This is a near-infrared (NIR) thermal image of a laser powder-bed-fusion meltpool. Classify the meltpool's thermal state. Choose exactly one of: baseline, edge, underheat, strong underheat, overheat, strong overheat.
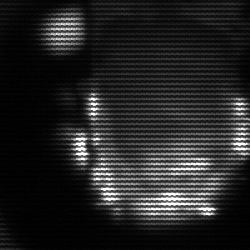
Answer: baseline